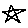
Label: star